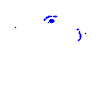
Particle: pion